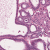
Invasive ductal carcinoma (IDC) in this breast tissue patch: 0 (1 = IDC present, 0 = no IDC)